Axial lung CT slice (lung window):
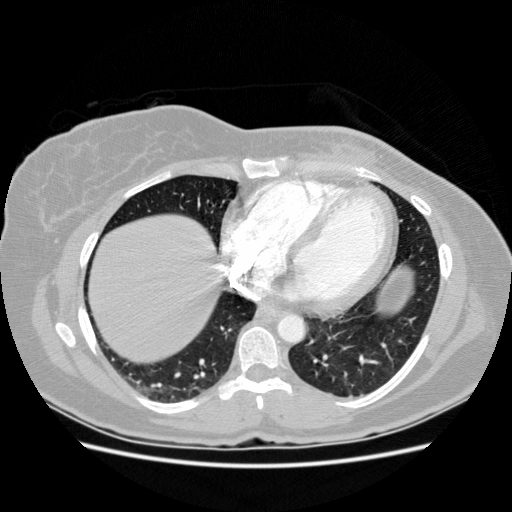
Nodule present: no